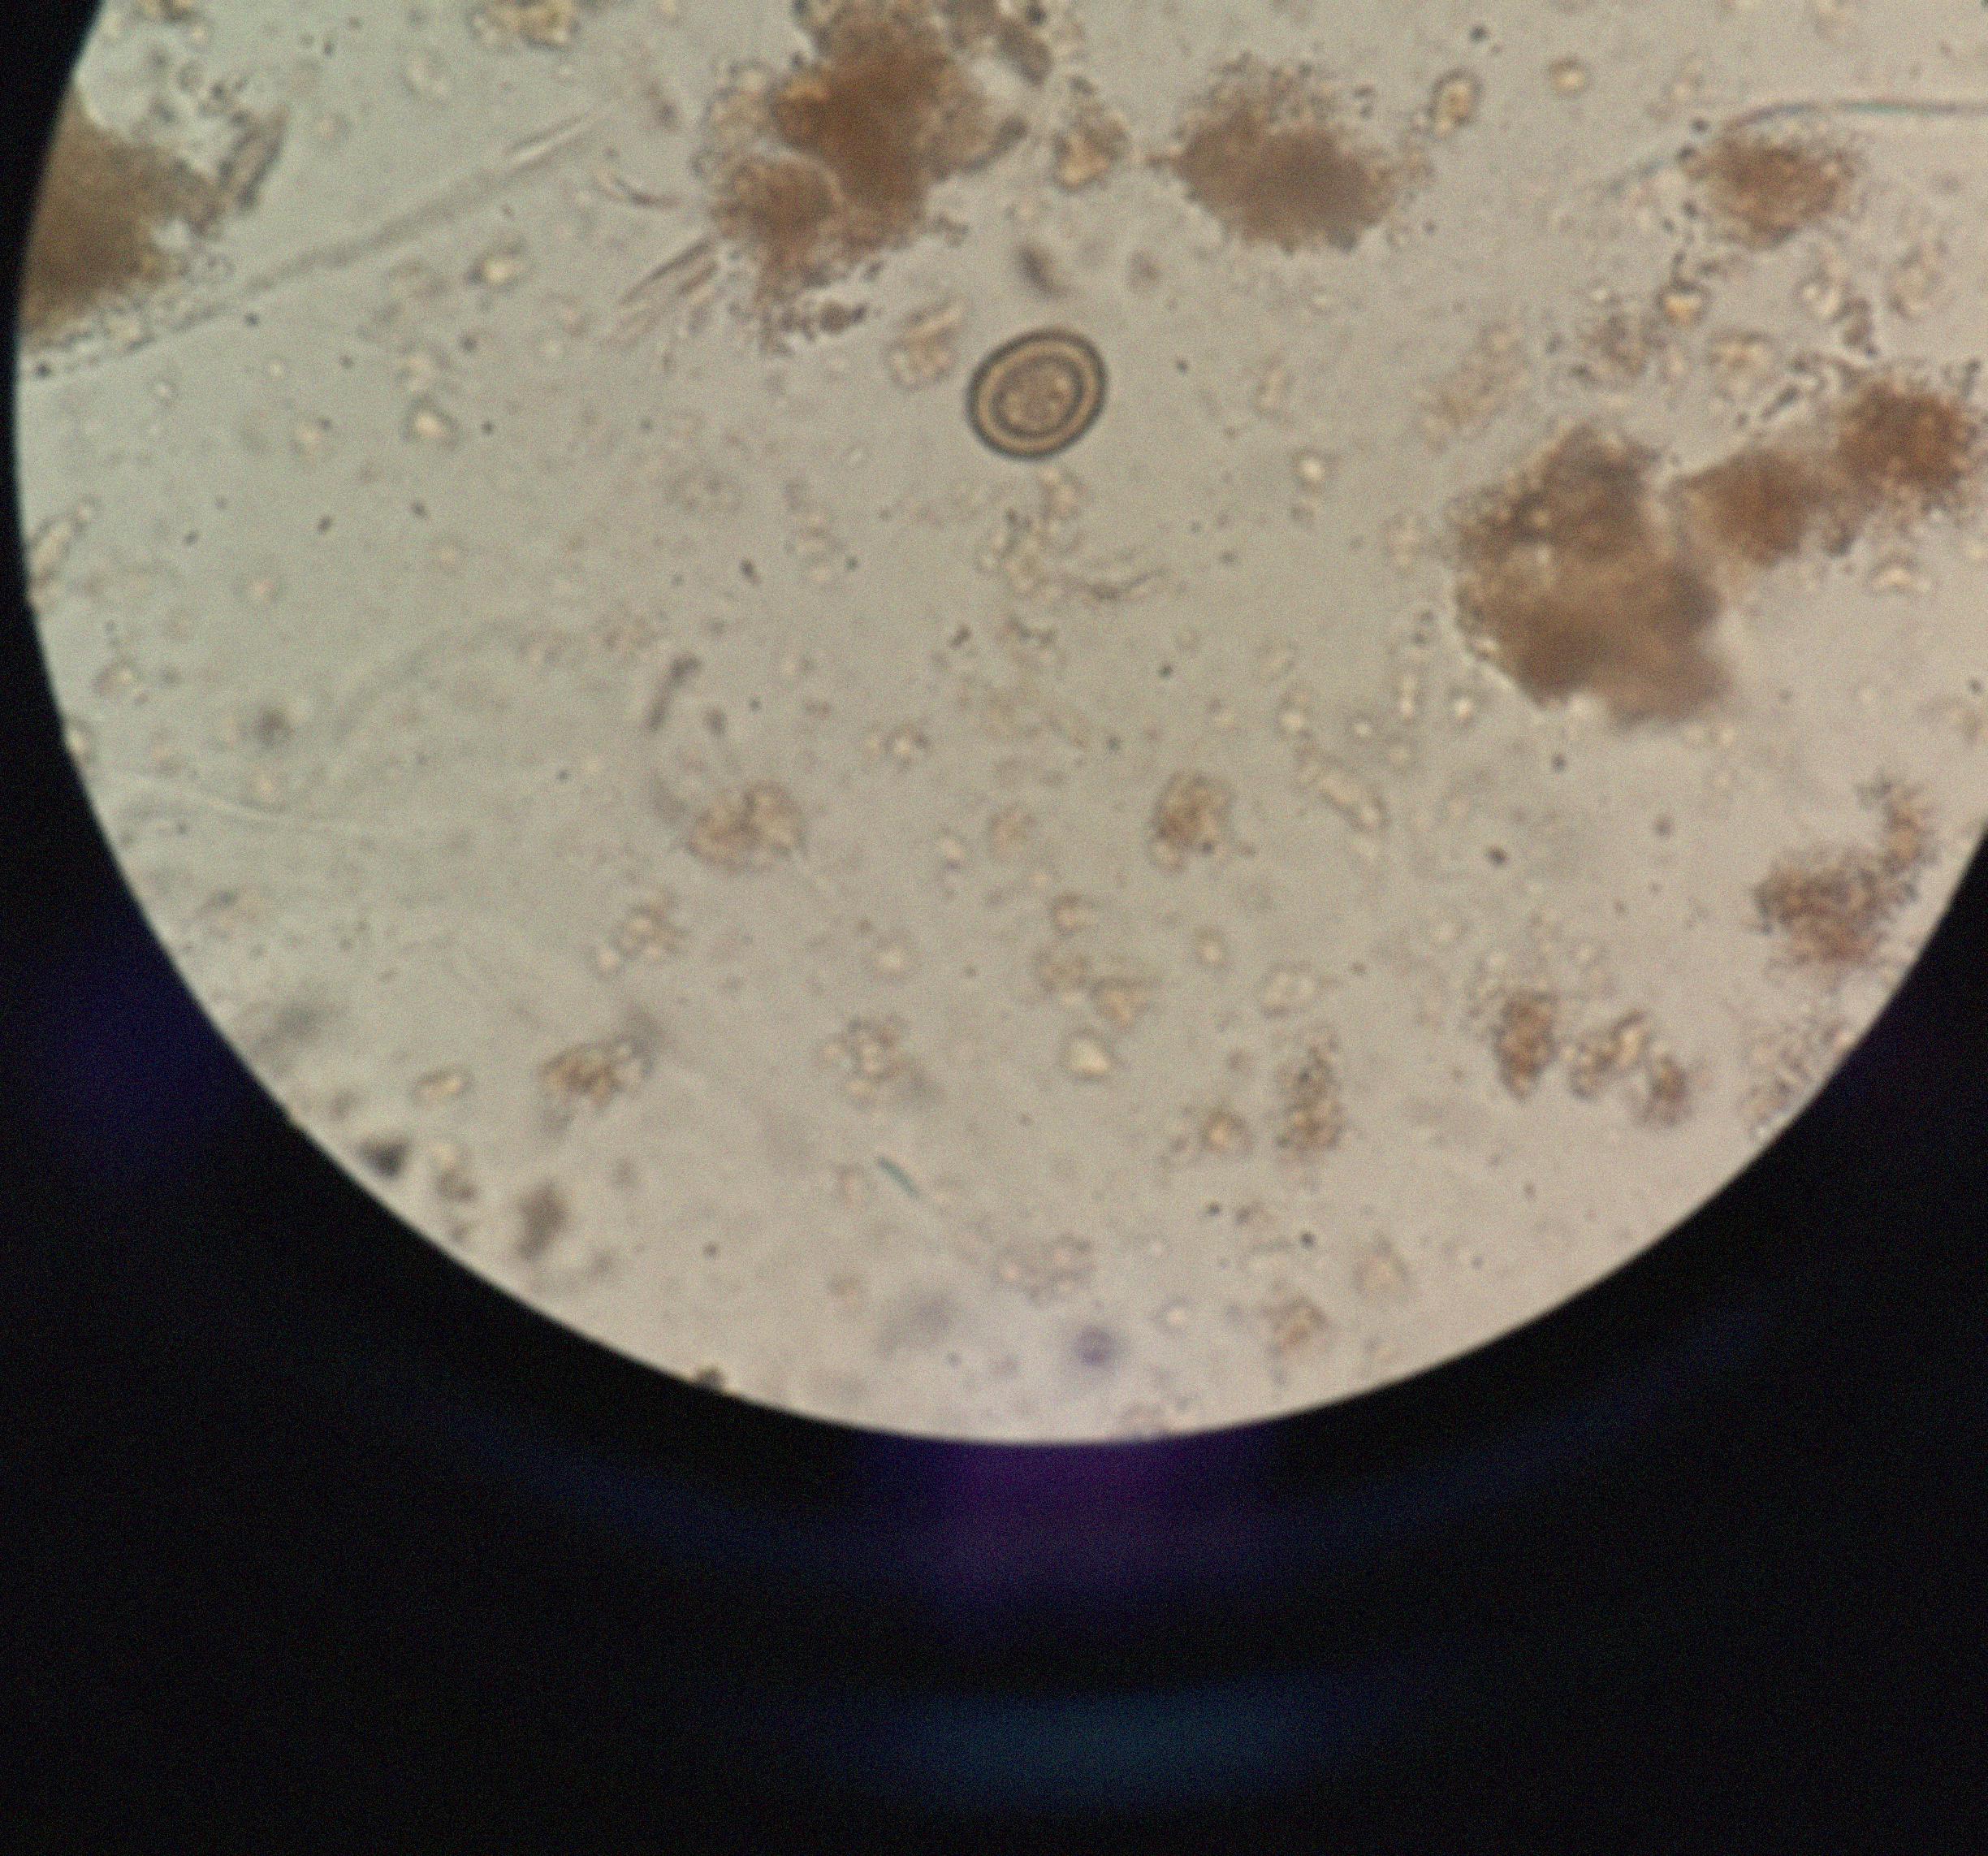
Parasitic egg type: Taenia spp. egg